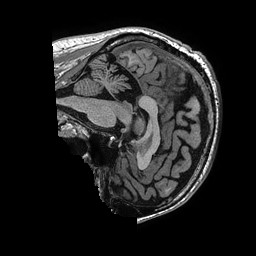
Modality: T1w
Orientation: sagittal
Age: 49
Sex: male
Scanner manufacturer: ge
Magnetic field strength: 3 T
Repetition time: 0.006952 s
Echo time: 0.00292 s